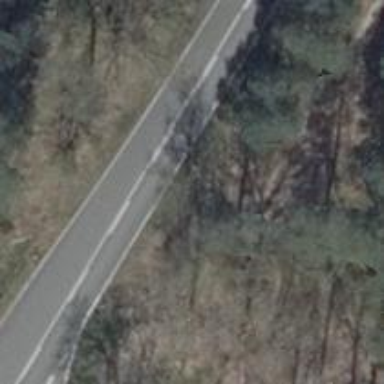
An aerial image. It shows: Secondary road with asphalt surface.